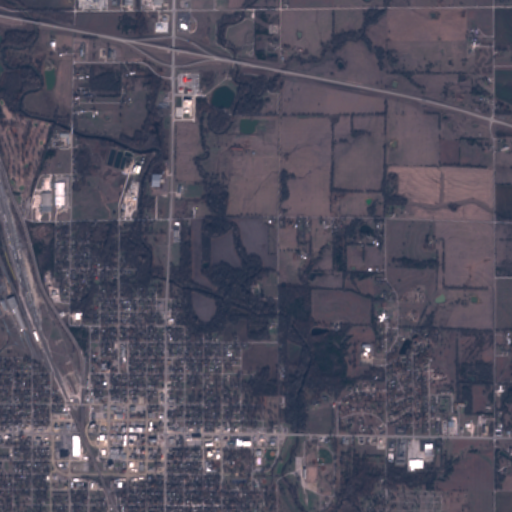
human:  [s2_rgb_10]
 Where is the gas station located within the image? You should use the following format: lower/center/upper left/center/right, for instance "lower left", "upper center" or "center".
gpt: The gas station is located in the lower right of the image.
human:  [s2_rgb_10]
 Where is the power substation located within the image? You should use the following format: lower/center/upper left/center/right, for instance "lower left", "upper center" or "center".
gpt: The power substation is located in the upper center of the image.
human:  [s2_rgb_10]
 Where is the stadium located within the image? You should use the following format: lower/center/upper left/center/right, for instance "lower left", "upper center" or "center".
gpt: The stadium is located in the lower center of the image.
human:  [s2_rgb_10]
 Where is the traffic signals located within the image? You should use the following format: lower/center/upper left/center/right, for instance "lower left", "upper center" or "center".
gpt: The traffic signals is located in the lower left of the image.
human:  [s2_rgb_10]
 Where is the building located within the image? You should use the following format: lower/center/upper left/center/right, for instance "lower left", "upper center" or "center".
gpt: There is no building in the image.